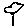
Label: tree